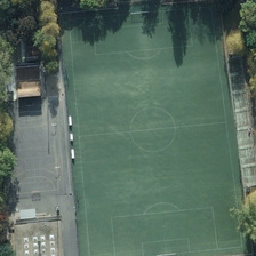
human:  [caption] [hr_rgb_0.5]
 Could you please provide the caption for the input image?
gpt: The soccer field of a small soccer player is surrounded by trees.

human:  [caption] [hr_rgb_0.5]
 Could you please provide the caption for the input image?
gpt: There is a green football field and a yellow sports field.

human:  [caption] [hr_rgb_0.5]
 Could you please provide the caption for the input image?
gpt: Soccer field and sports field are surrounded by yellow and green trees.

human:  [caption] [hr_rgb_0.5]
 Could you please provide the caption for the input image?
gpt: the footballground surrounded by trees is next to two basketball playgrounds .

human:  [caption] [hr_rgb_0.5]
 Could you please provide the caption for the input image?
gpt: The football field with small stands is surrounded by trees.